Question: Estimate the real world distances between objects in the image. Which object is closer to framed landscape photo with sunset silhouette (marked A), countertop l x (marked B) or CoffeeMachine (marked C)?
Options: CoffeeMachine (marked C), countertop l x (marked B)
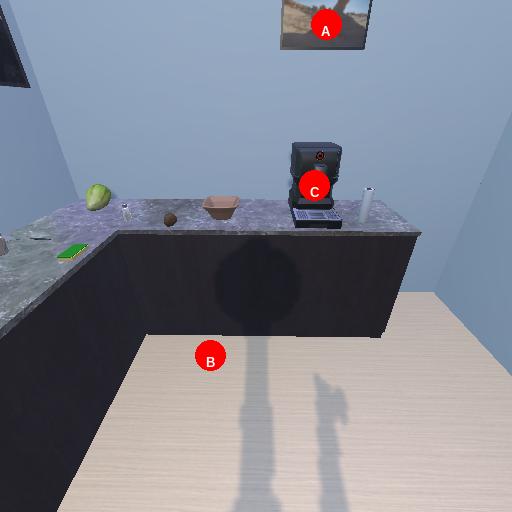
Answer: CoffeeMachine (marked C)